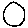
Label: circle